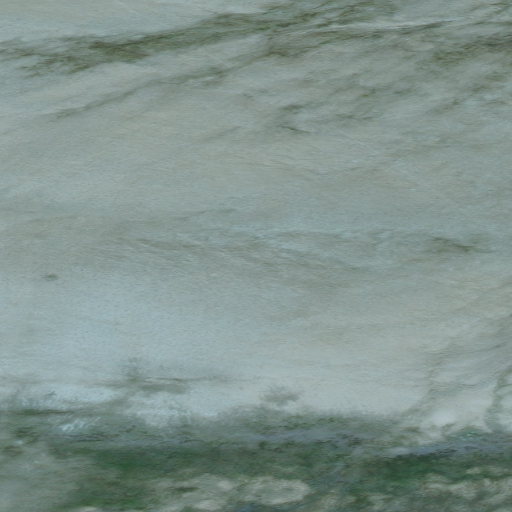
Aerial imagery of mountain in Alaska named Kisaymaruktuk Mountain containing only unknown